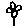
Label: flower